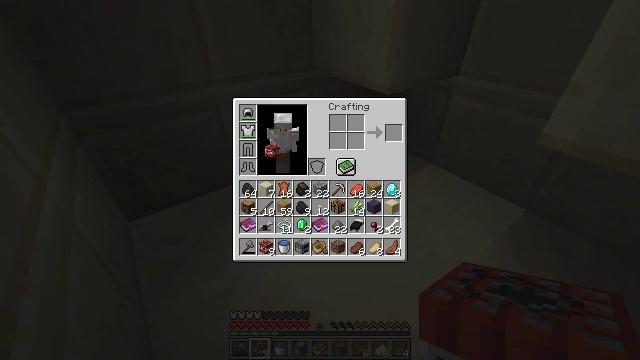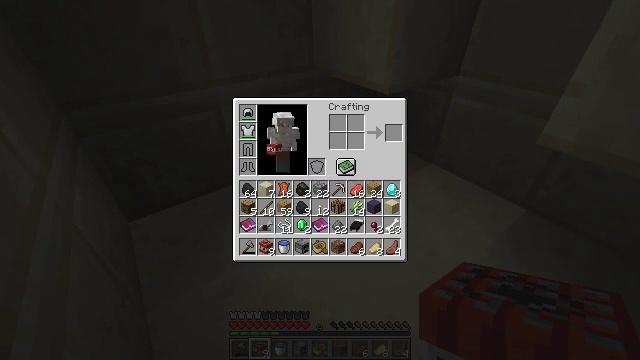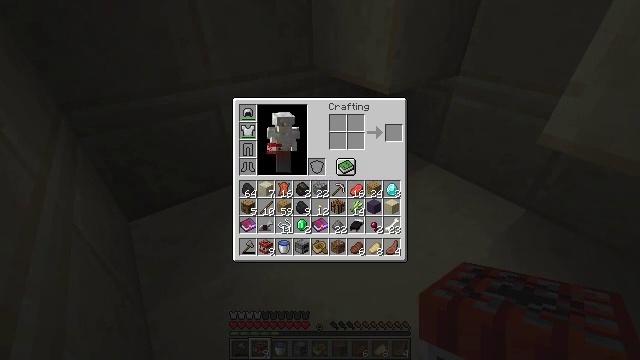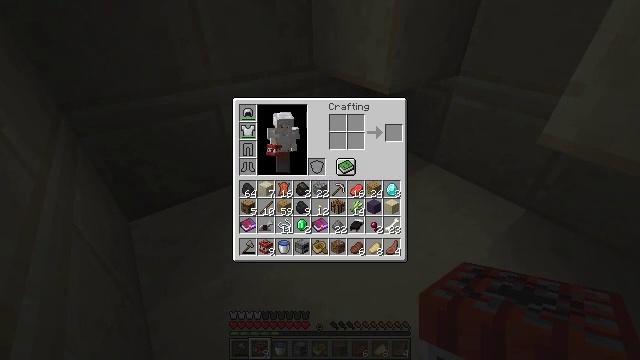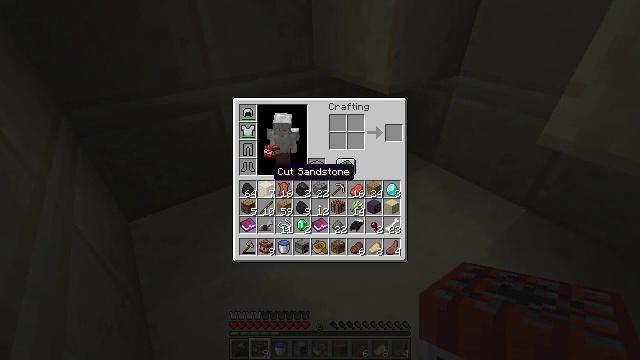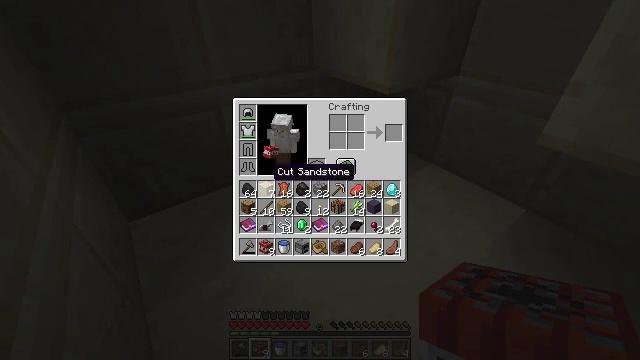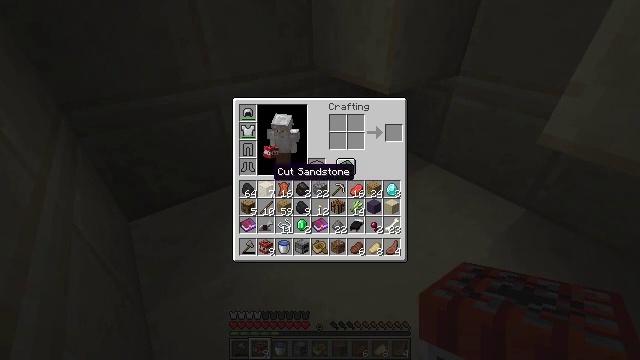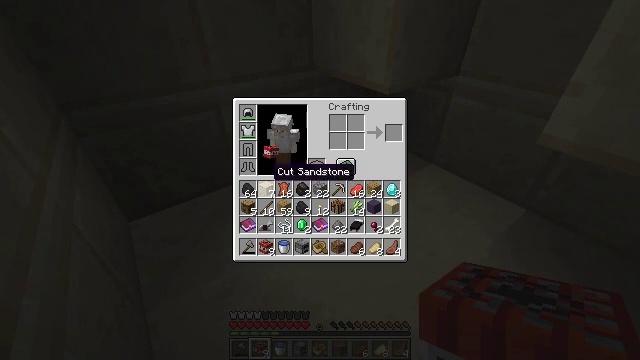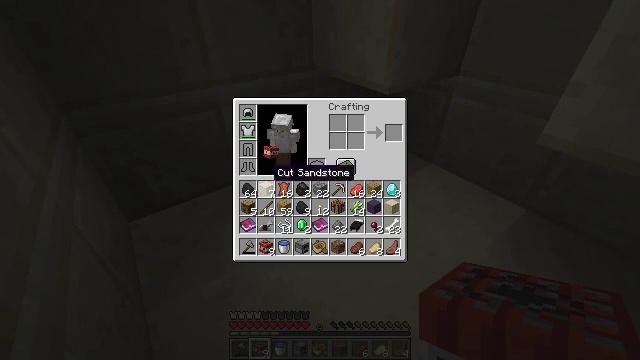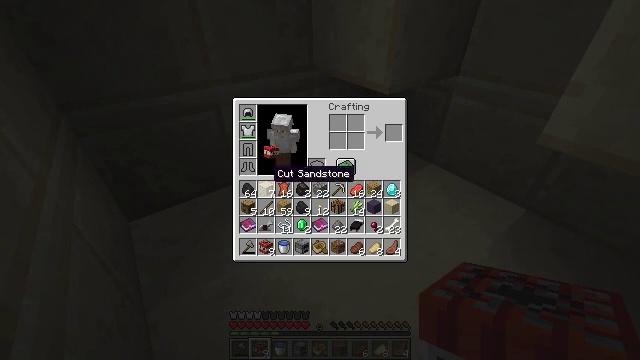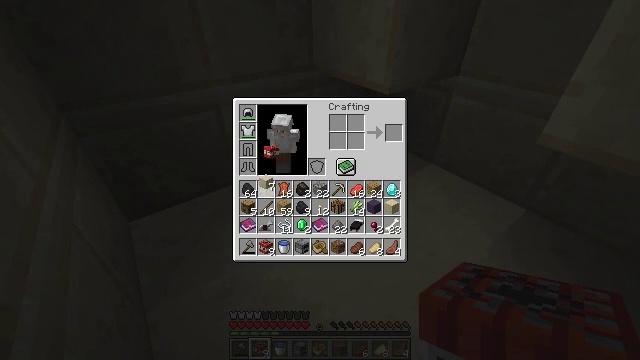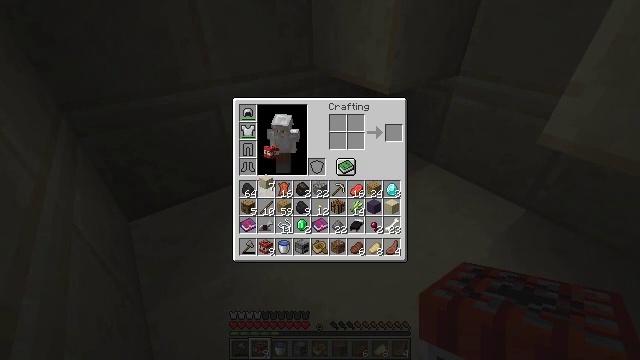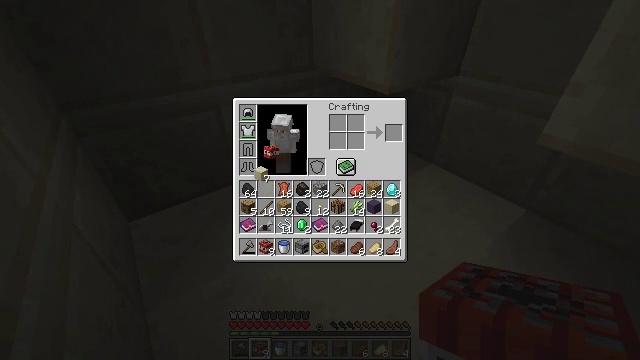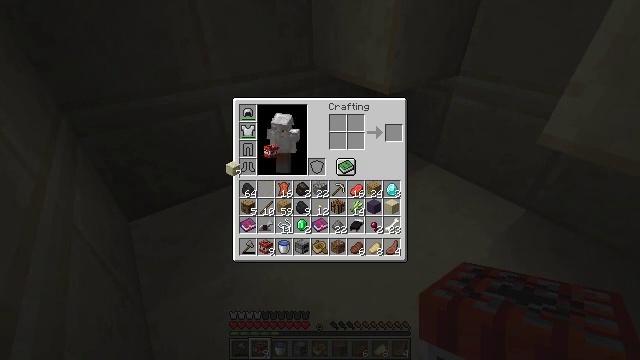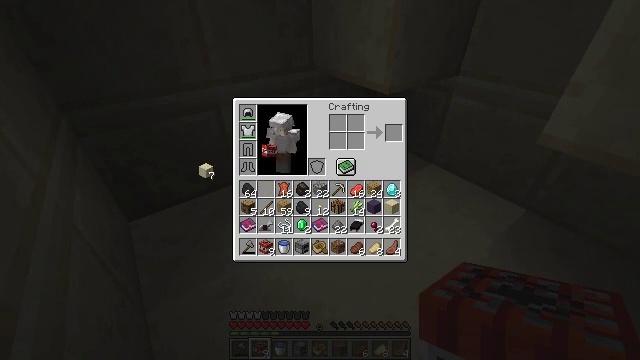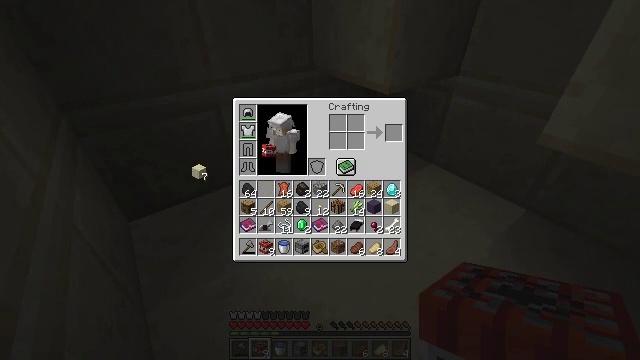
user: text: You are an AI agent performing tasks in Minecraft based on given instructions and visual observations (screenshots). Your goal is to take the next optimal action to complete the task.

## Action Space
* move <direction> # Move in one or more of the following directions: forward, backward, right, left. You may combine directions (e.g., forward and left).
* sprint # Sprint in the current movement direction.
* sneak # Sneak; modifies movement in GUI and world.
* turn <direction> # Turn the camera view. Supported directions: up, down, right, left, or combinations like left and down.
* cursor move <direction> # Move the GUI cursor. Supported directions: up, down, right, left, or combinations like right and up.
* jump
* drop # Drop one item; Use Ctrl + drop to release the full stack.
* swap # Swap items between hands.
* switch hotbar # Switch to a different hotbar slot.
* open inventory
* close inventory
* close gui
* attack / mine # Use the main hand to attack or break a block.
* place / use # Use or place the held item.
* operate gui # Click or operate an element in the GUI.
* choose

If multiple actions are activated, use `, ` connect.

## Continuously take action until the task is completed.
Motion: motion action
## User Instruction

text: Drop a cut sandstone.
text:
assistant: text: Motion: sneak
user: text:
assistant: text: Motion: sneak, cursor move down
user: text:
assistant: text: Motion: sneak, cursor move left and down
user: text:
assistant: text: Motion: cursor move left and down
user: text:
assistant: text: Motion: no_op
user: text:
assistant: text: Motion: no_op
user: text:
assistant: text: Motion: no_op
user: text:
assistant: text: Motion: no_op
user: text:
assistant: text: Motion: no_op
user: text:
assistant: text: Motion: operate gui
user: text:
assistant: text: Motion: operate gui
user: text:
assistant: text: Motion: cursor move up, operate gui
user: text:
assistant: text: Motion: cursor move left
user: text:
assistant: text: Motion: cursor move left
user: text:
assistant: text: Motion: no_op
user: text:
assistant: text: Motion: no_op
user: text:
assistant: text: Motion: operate gui
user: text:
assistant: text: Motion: operate gui
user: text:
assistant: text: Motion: operate gui
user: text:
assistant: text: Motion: no_op
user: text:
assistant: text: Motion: no_op
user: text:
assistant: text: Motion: no_op
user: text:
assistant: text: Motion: no_op
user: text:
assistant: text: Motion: no_op
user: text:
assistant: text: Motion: no_op